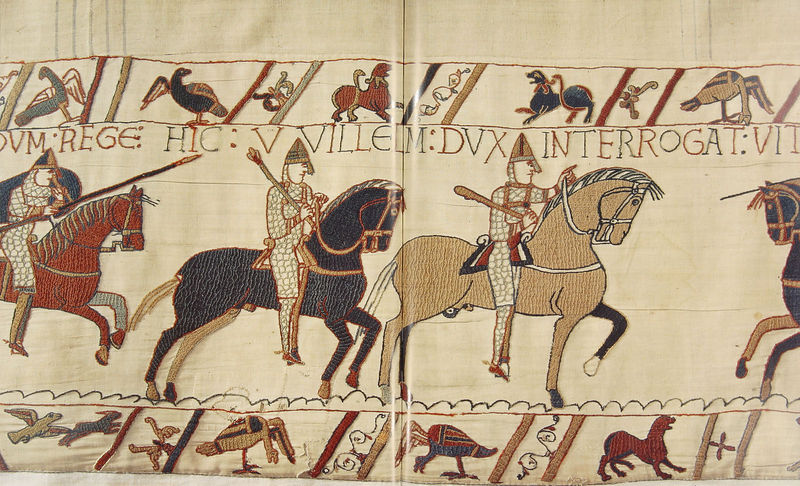
Titel: Teppich von Bayeux
Institution: Bayeux, Städtisches Museum
Schlagwörter: kampf, männer, hund, tiere, teppich, band, vögel, stickerei, pferde, reiter, hase, mähne, reiten, zügel, lanze, inschrift, knüppel, ritter, löwen, löwe, speer, textil, keule, hengst, lateinisch, sper, sperr, falken, dux, wiedel